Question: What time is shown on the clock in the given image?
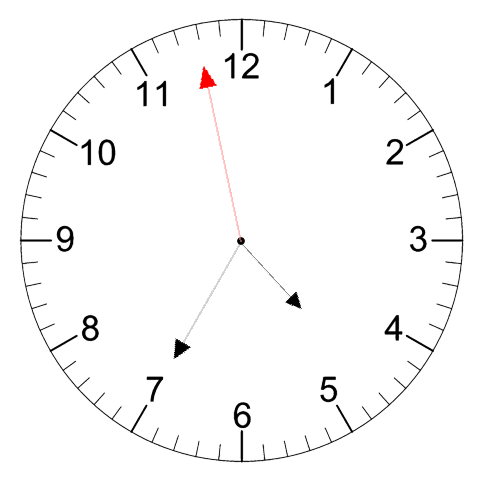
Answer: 04:34:58